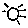
Label: sun